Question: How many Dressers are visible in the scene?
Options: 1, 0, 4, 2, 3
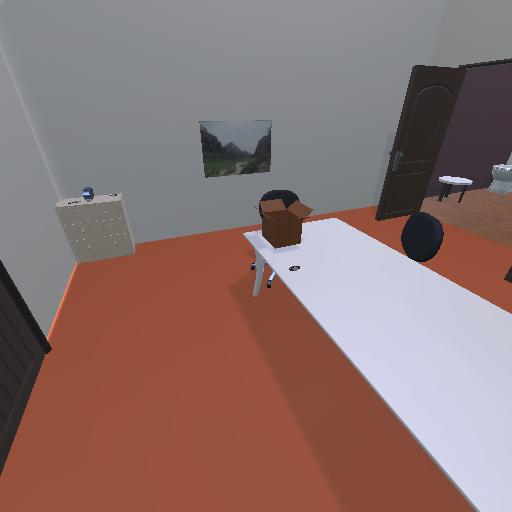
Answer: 1